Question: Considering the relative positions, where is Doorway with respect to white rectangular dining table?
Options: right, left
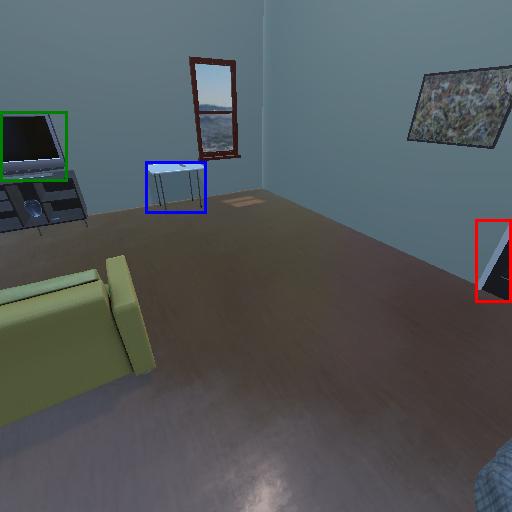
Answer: right